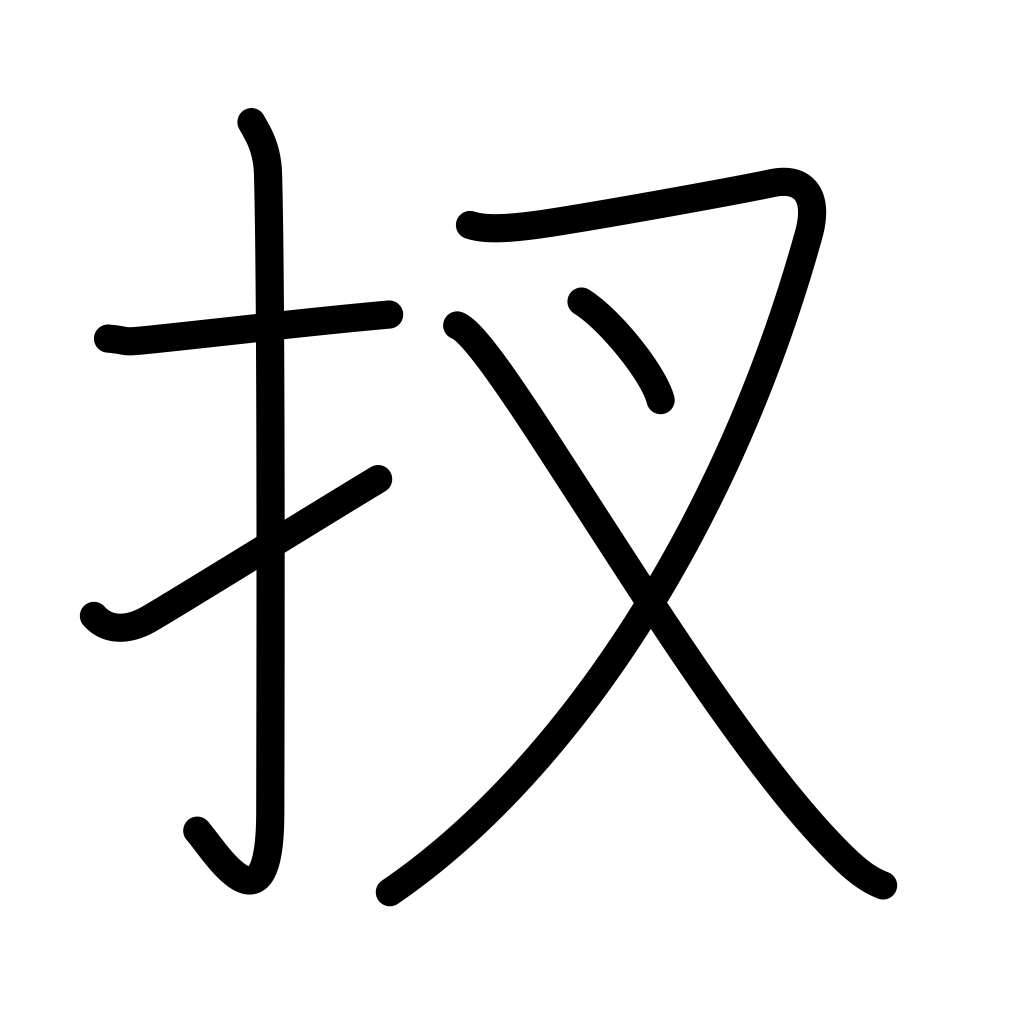
Meaning: well, now